Question: I am trying to make a web thermometer like this (this is a drawing of my idea)
I was able to draw the body of the thermometer with Html5 canvas, but it's all static - I cannot interact with it. I need two text boxes that are editable, more importantly I need a scrollbar-like control in the center so that when the user drag it, the numbers in the text boxes will change.
What would be the simplest way to do that?
I know that JQuery Tools offers <URL>, which is quite similar to what I need because those range inputs come with text boxes. But is this the right way to go? I tried with the Jquery Tools range input but failed to incorporate it with my canvas. Moreover, I don't know whether it would be possible to add an extra text box to the range input.
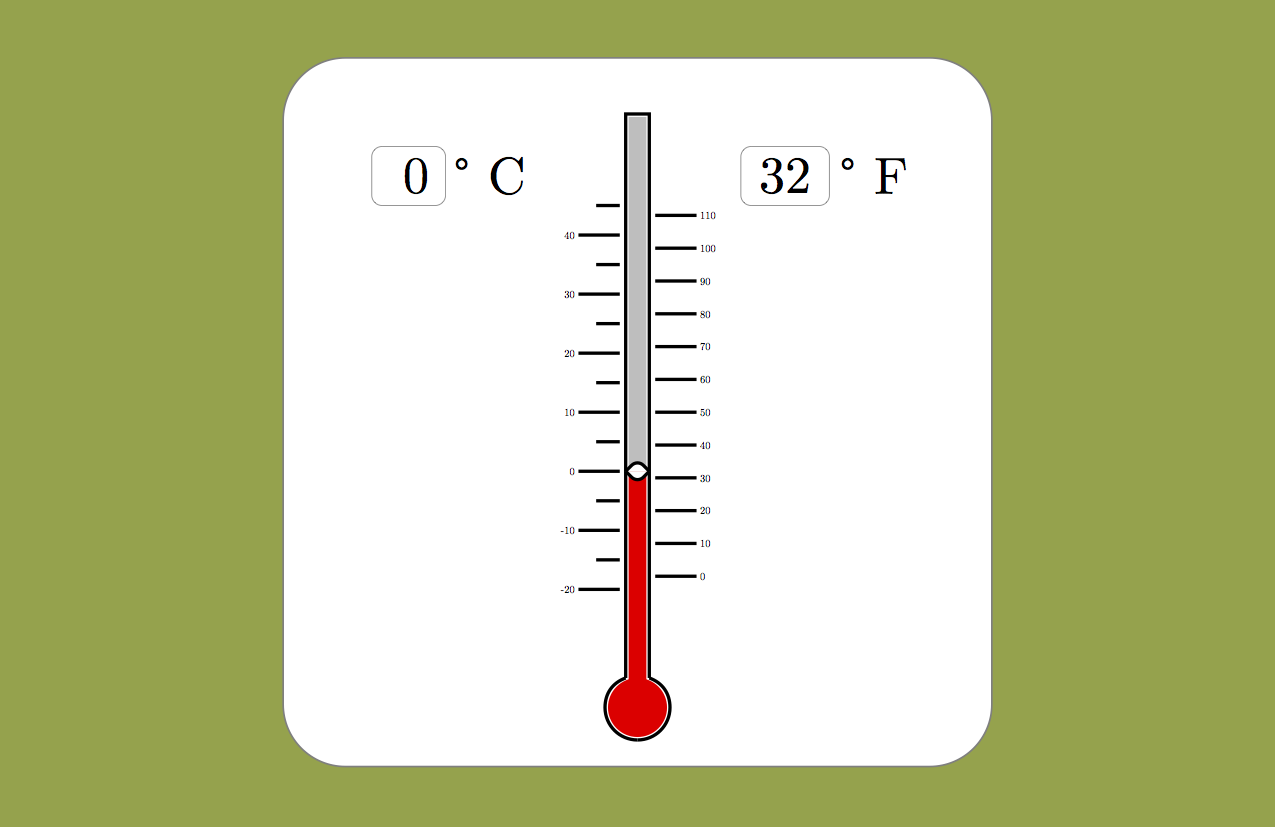
Answer: you can change the css of the plugin you mentioned and make it visible exactly you have in the above pic..